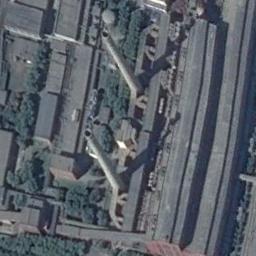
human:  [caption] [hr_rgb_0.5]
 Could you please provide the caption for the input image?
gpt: The thermal power station is next to some buildings and trees .

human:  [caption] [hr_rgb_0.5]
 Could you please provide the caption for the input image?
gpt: There are many buildings next to the thermal power station .

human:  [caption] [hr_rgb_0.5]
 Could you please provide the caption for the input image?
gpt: In the thermal power station there are neatly planned factories and good greenery, and there are two chimneys .

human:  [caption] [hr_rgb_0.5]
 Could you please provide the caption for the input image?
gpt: Behind a row of houses, there are three thermal power stations that are blowing smoke .

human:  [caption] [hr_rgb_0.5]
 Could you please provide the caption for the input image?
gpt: There are many black buildings on the thermal power station .